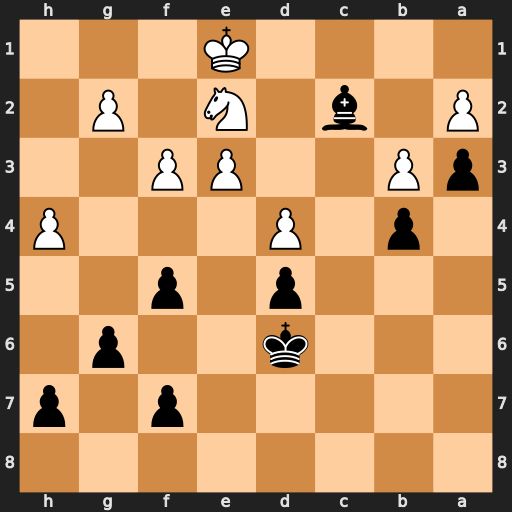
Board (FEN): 8/5p1p/3k2p1/3p1p2/1p1P3P/pP2PP2/P1b1N1P1/4K3
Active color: b
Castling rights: -
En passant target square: -
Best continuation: Bxb3 axb3 a2